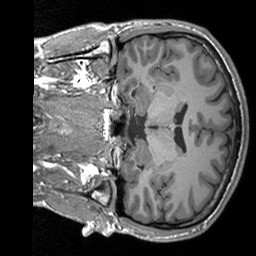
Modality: T1w
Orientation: coronal
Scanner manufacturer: siemens
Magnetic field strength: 3 T
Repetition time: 1.76 s
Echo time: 0.0022 s